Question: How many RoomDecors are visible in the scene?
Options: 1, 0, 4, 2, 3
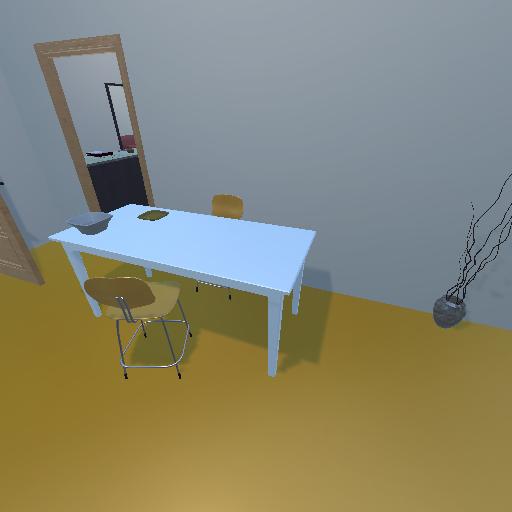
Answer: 1